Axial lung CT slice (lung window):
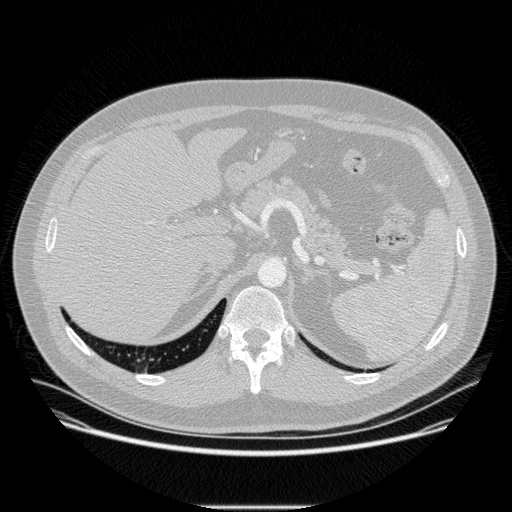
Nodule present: no